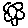
Label: flower